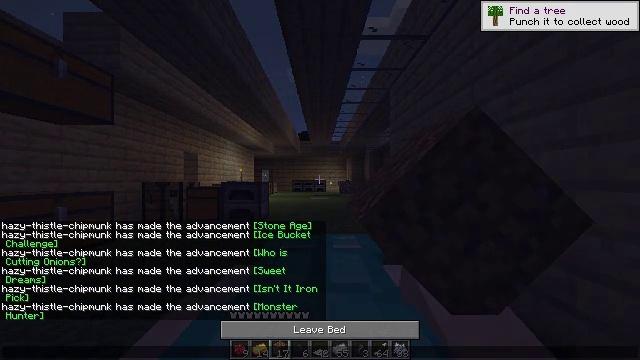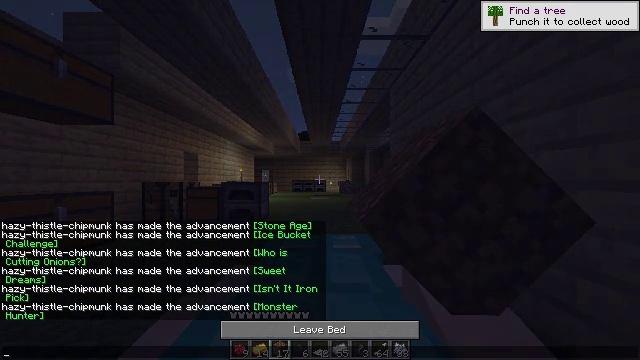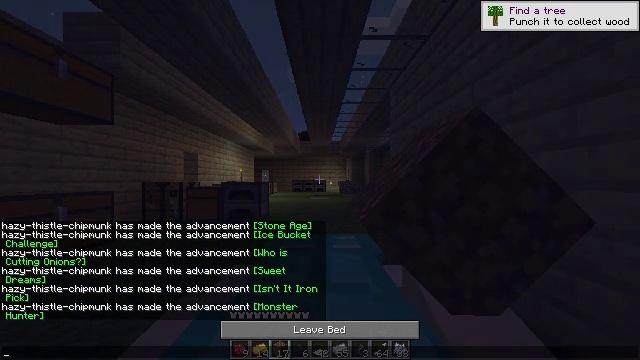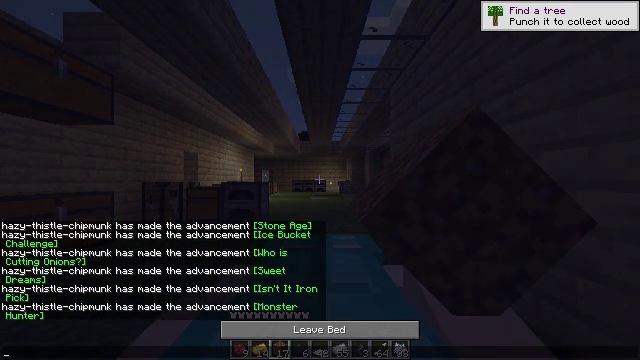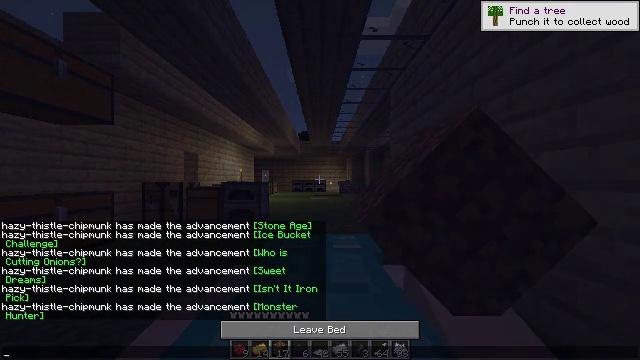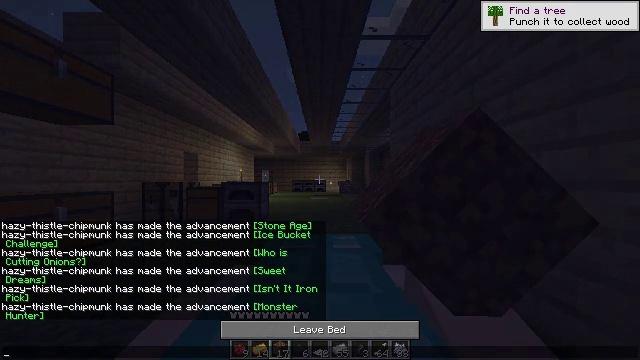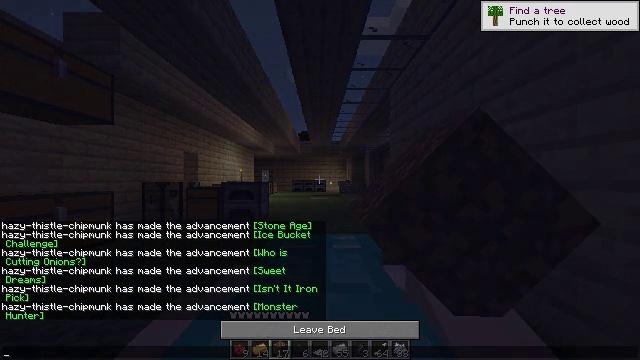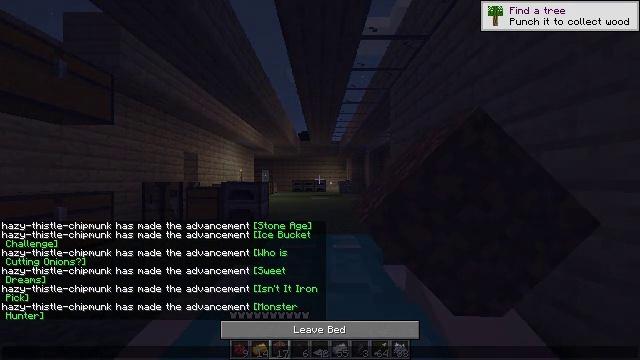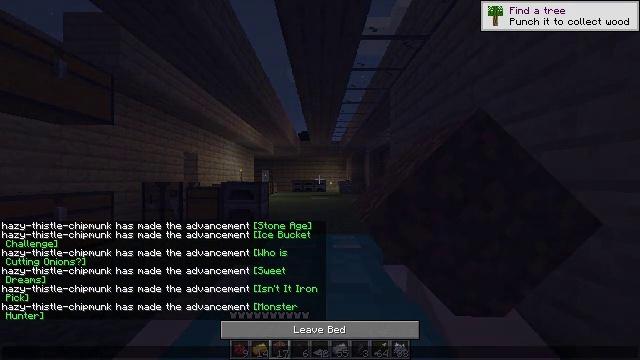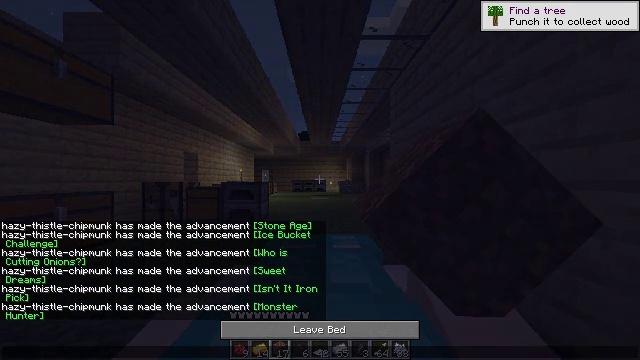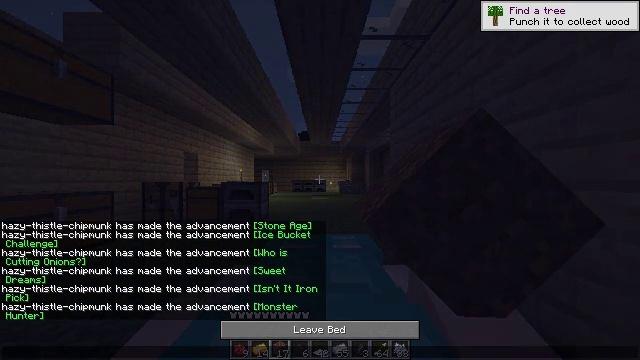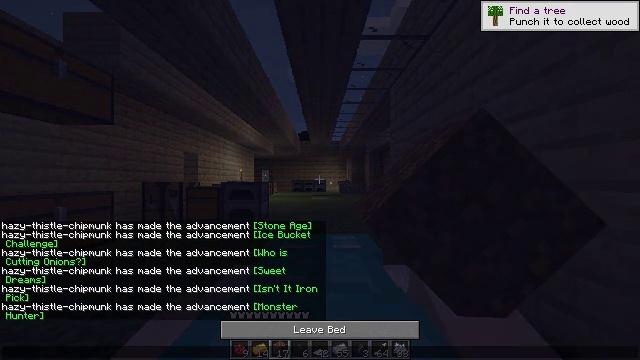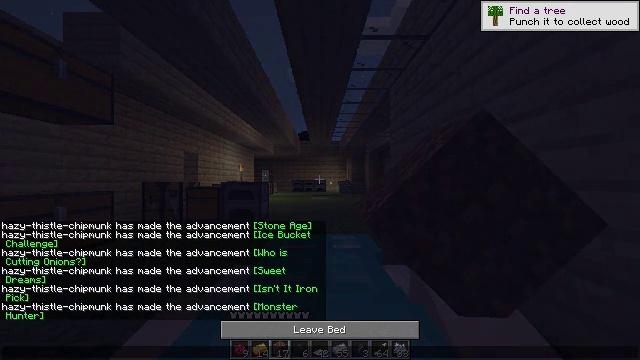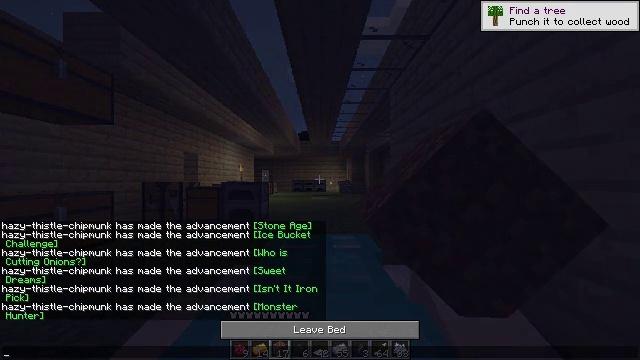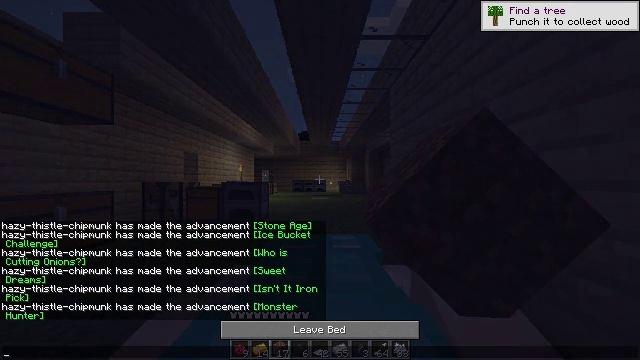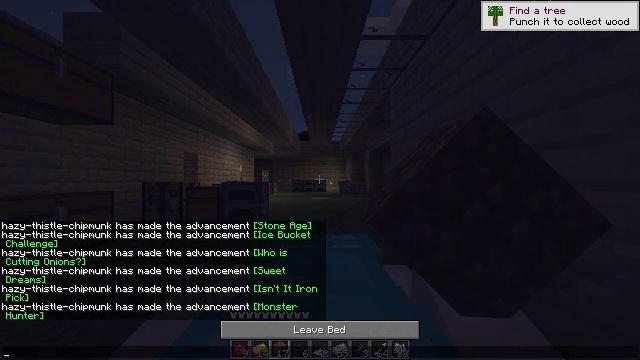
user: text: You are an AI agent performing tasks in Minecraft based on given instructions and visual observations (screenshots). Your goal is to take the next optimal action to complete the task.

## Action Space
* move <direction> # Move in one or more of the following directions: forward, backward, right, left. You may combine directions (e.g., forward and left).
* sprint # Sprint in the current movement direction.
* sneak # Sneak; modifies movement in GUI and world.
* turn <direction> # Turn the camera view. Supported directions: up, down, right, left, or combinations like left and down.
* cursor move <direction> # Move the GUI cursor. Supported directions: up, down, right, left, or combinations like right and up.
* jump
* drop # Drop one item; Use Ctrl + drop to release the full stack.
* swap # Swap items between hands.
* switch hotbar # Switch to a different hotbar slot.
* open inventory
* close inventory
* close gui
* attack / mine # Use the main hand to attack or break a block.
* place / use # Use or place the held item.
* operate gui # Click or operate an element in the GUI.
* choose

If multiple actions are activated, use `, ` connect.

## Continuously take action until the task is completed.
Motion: motion action
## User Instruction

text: Transform gold ingots into a gold block at the crafting table.
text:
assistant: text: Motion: no_op
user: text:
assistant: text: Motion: no_op
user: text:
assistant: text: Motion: no_op
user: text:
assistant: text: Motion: no_op
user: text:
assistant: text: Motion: no_op
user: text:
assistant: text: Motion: no_op
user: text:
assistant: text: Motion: no_op
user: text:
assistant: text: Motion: no_op
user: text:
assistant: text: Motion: no_op
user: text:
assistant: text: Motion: no_op
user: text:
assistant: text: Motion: no_op
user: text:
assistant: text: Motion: no_op
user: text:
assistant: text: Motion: no_op
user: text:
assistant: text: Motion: no_op
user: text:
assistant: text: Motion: no_op
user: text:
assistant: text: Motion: no_op
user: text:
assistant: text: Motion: no_op
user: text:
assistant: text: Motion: no_op
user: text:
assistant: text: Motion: no_op
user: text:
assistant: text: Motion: no_op
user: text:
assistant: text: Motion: no_op
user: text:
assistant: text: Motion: no_op
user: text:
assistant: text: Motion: no_op
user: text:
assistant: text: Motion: no_op
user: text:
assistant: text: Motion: no_op
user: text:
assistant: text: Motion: no_op
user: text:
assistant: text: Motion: no_op
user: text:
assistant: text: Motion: no_op
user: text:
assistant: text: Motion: no_op
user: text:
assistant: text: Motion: no_op